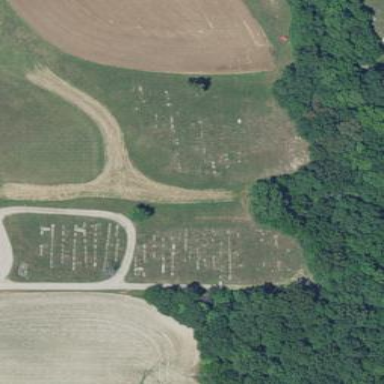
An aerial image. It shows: Cemetery.